Question: I am using a NSFetchedResultsController to handle the data going in and out of my UITableView. It all works fine until I put a NSPredicate on it. I need to get all Thread objects that have a relationship with at least one message that is not expired or does not have a expiration_date set yet. So I use the following predicate.
'''
NSPredicate *threadPredicate = [NSPredicate predicateWithFormat:@"ANY messages.expiration_date == null OR ANY messages.expiration_date > %@", [NSDate date]];
'''
Problem is that this causes the NSFetchedResultsController to act very strange. If a thread gains a new message in its messages relationship it deletes the row. It also does not insert new ones.
I am 100% sure it is the NSPredicate causing these behaviors. Without it, everything works fine I just don't have some of the data I do not want filtered out.
Below is a picture of the talked about section of my data model. I will also include the code for my NSFetchedResultsController.
'''
/**
* Returns a NSFetchedResultsController for the unified inbox
*
* @return Controller for fetched results
*/
- (NSFetchedResultsController *)resultsControllerForUnifiedInbox
{
NSFetchRequest *threadsRequest = [NSFetchRequest fetchRequestWithEntityName:@"Thread"];
NSEntityDescription *threadModel = [NSEntityDescription entityForName:@"Thread" inManagedObjectContext:_mainManagedObjectContext];
[threadsRequest setEntity:threadModel];
NSPredicate *threadPredicate = [NSPredicate predicateWithFormat:@"ANY messages.expiration_date == null OR ANY messages.expiration_date > %@", [NSDate date]];
[threadsRequest setPredicate:threadPredicate];
NSSortDescriptor *threadSort = [NSSortDescriptor sortDescriptorWithKey:@"date" ascending:NO];
[threadsRequest setSortDescriptors:[NSArray arrayWithObject:threadSort]];
[threadsRequest setFetchBatchSize:LiftFetchControllerAtrributeBatchSize];
NSFetchedResultsController *fetchedResultsController = [[NSFetchedResultsController alloc] initWithFetchRequest:threadsRequest
managedObjectContext:_mainManagedObjectContext
sectionNameKeyPath:nil
cacheName:nil];
return fetchedResultsController;
}
'''

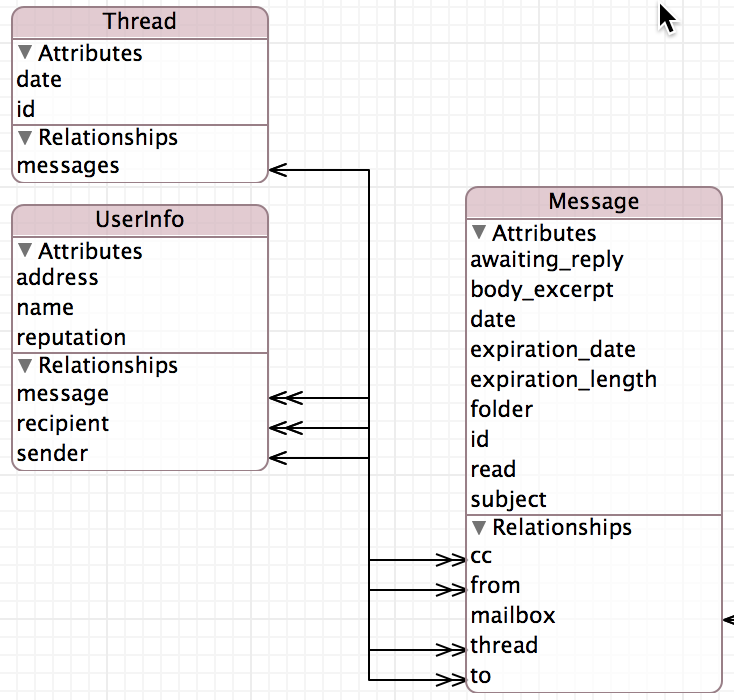
Answer: I cannot explain the strange effects of the predicate that you observed, but I assume
that your predicate is not doing what you expect.
'''
[NSPredicate predicateWithFormat:@"ANY messages.expiration_date == null OR ANY messages.expiration_date > %@", [NSDate date]];
'''
finds all threads that have a message with expiration_date not set OR have a message that is not expired. What you (probably) need instead is
'''
[NSPredicate predicateWithFormat:@"SUBQUERY(messages, $m, $m.expiration_date == null OR $m.expiration_date > %@).@count > 0", [NSDate date]];
'''